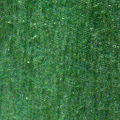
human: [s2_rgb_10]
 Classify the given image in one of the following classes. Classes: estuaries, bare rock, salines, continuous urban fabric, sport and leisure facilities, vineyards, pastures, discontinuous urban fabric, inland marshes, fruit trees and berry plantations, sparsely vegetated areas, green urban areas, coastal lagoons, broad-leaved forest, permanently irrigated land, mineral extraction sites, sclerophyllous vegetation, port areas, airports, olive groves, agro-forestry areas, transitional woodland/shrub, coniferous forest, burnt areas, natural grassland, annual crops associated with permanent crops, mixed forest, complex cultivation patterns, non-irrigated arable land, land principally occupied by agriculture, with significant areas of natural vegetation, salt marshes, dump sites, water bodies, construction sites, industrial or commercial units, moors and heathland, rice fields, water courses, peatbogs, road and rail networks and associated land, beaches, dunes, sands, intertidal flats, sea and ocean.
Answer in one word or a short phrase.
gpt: sea and ocean